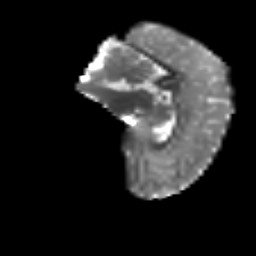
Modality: T2w
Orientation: sagittal
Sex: female
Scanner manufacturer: siemens
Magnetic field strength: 3 T
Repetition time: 5 s
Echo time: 0.071 s